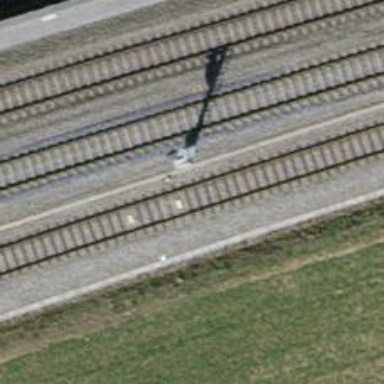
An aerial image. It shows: Railway signal.